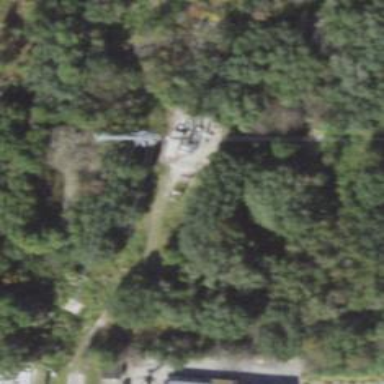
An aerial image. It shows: Mast tower used for communication.